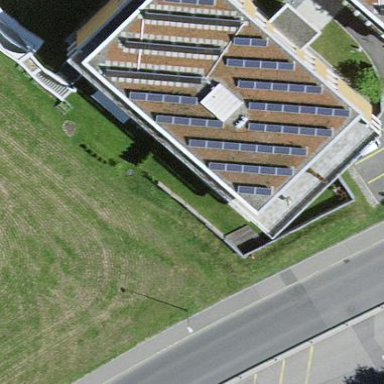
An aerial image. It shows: Building with flat orange roof.